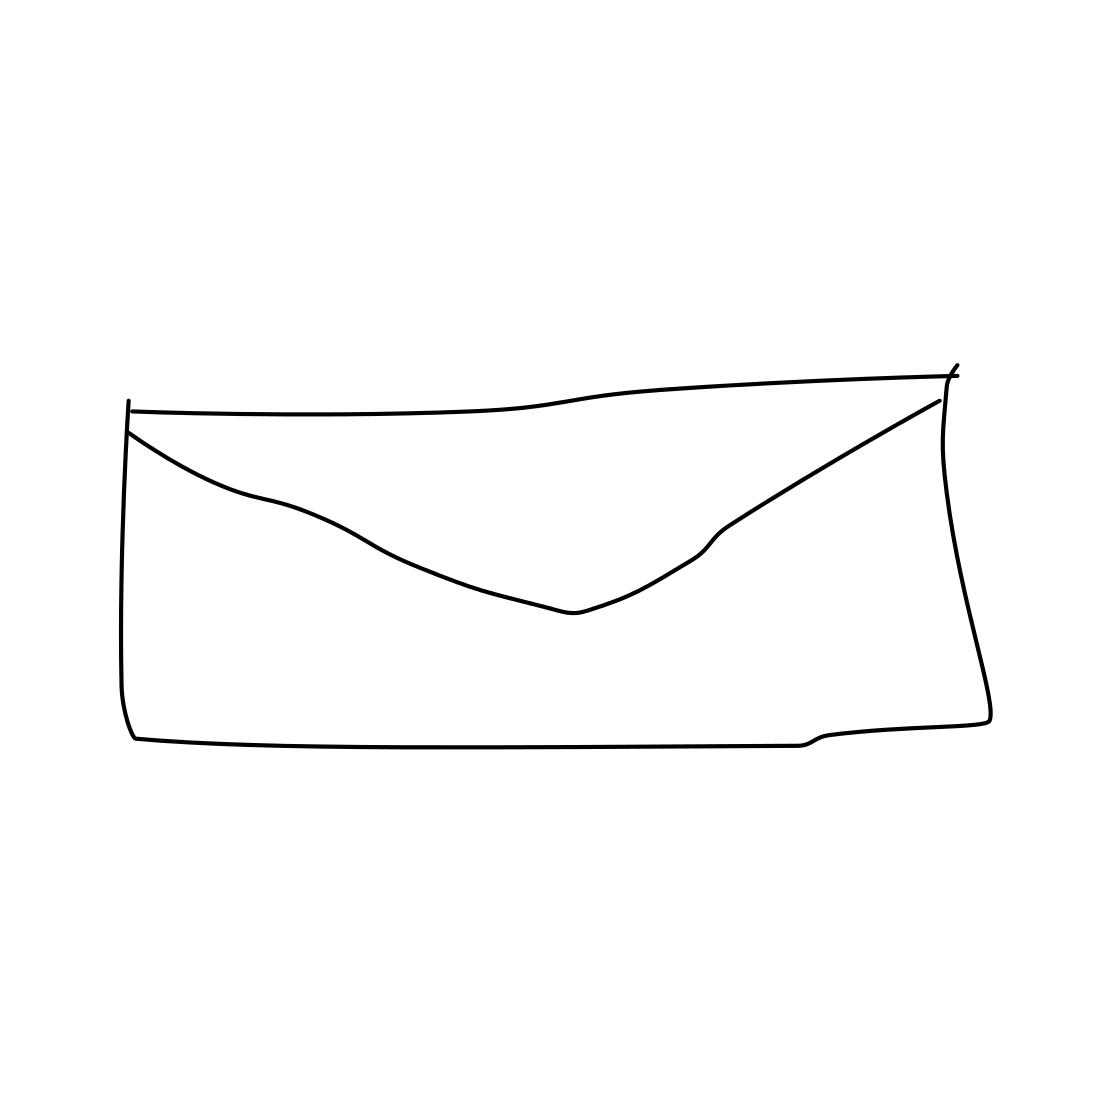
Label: envelope